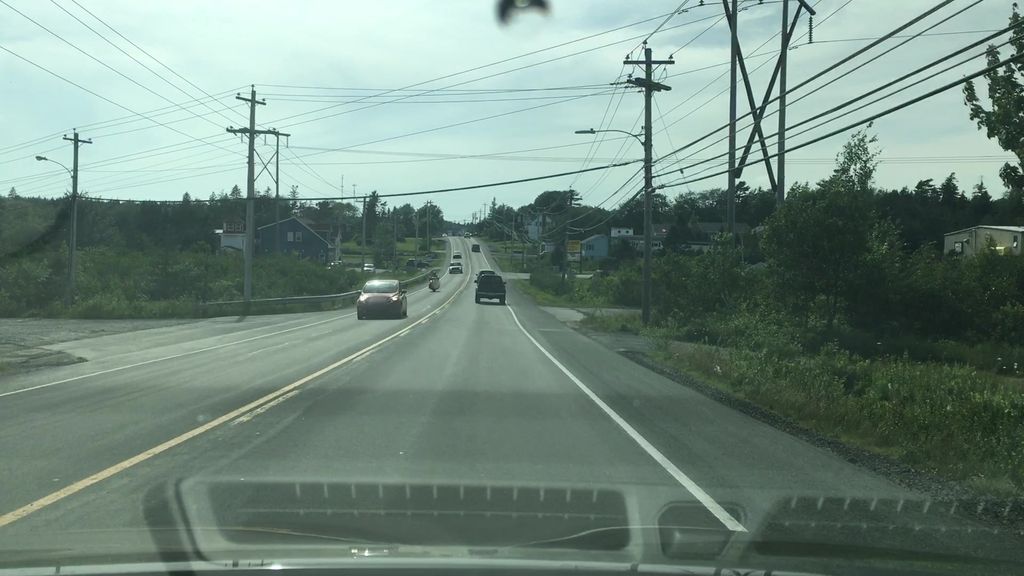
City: halifax